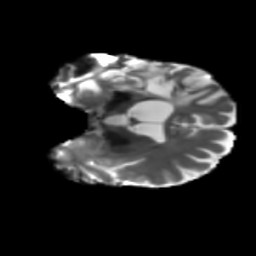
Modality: T2w
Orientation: coronal
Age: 74
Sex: female
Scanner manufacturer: siemens
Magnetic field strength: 3 T
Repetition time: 5.25 s
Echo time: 0.08 s